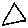
Label: triangle